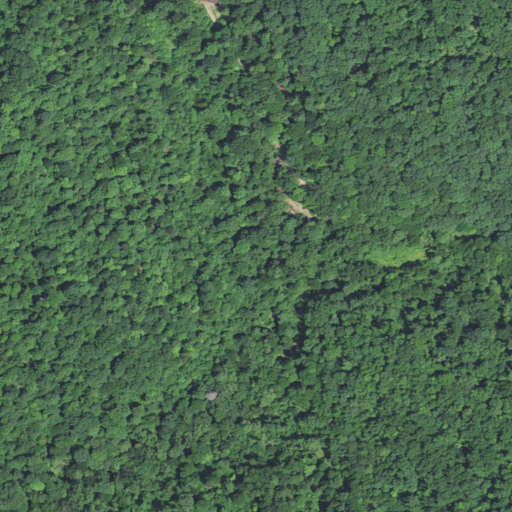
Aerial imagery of valley in West Virginia named Browncamp Hollow containing deciduous forest, mixed forest, open development, and shrub